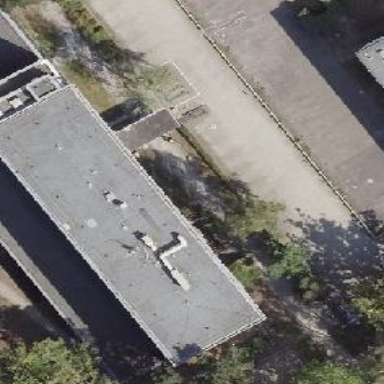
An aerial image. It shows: Canteen.